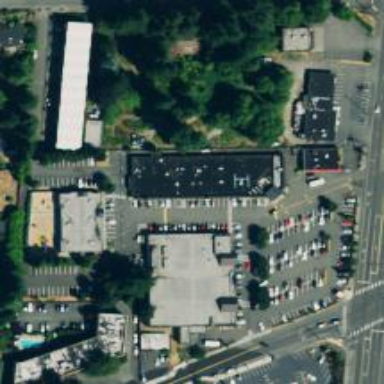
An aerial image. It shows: Commercial area.